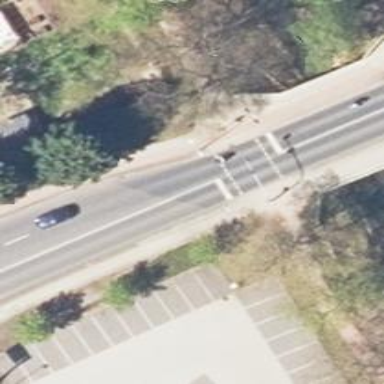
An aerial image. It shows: Concrete bridge over path.